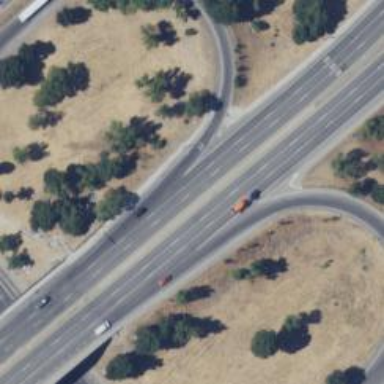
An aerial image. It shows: Trunk highway with expressway features.